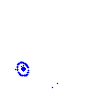
Particle: pion